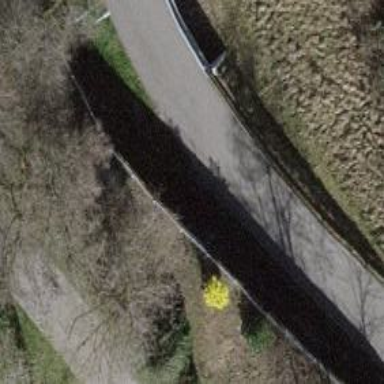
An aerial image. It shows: Retaining wall.